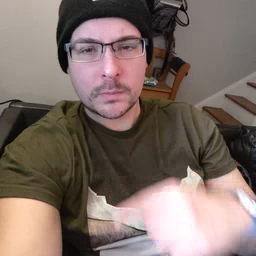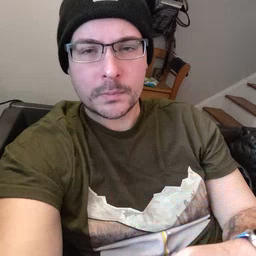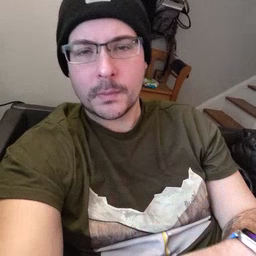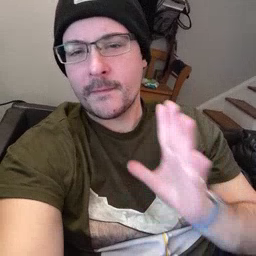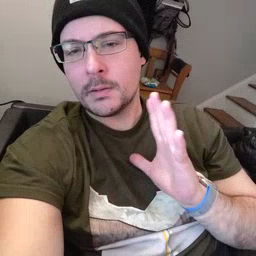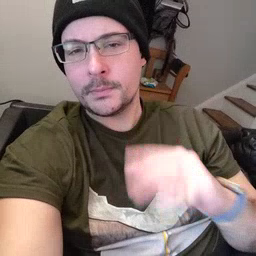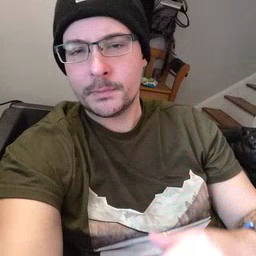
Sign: fine